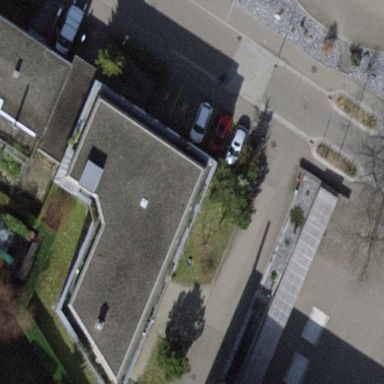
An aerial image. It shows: Flat-roofed building.